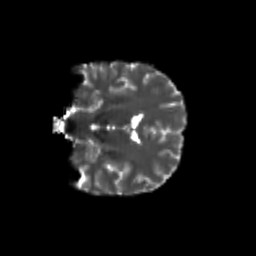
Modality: T2w
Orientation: coronal
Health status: healthy
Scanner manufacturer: philips
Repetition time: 7.395 s
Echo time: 0.08599 s